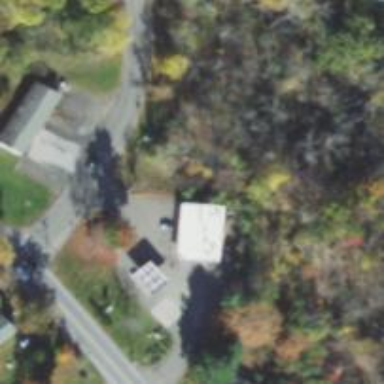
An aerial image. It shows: Convenience shop.